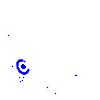
Particle: electron